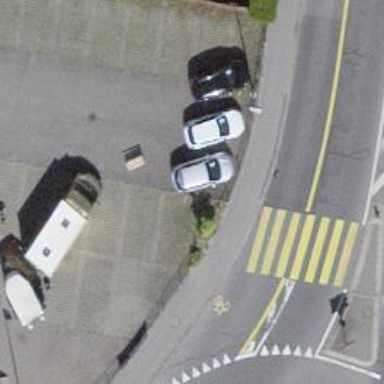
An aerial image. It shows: Pedestrian crossing with zebra markings on footway.